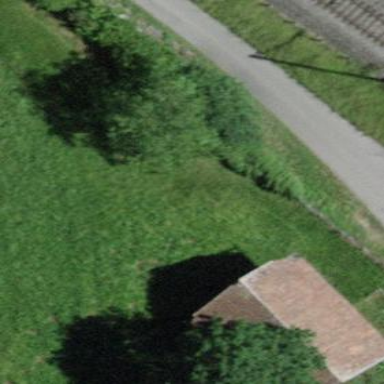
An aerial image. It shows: Rural barn.